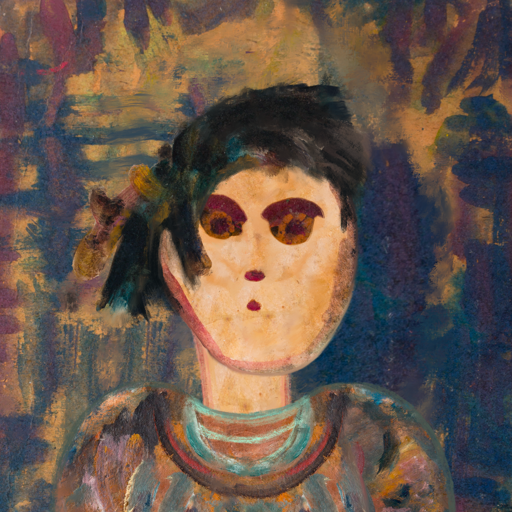
Background: InTheSun, Head And Neck Front: Childish, Face Front: Doll, Bust: Boggyland, Hair Front: Pipe, Head Accessory: Blank, Second Necklace: Blank, Necklace: Blank, Baby: Blank